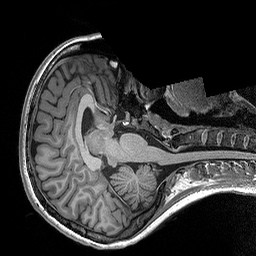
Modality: T1w
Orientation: axial
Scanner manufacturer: siemens
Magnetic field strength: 3 T
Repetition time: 2.3 s